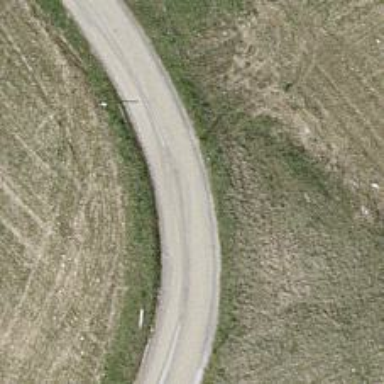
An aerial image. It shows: Unclassified road.